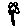
Label: flower